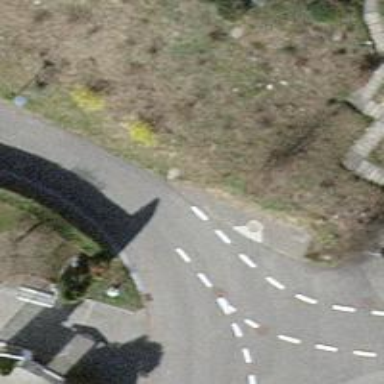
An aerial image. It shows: Gravel road in residential area.